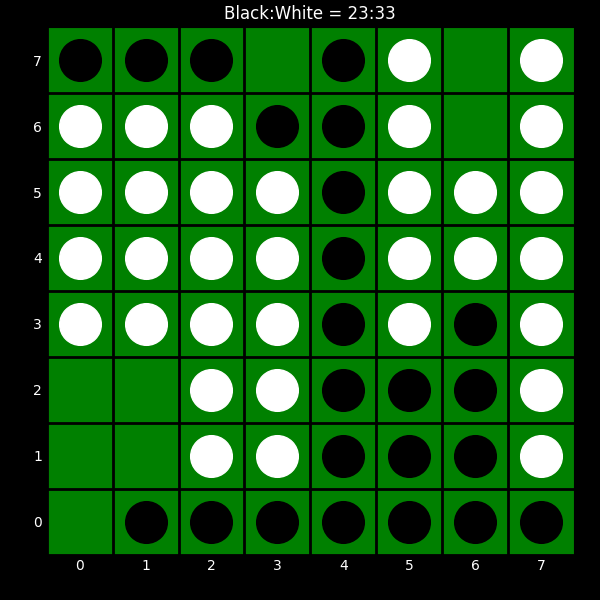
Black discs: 23
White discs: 33